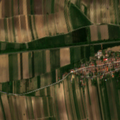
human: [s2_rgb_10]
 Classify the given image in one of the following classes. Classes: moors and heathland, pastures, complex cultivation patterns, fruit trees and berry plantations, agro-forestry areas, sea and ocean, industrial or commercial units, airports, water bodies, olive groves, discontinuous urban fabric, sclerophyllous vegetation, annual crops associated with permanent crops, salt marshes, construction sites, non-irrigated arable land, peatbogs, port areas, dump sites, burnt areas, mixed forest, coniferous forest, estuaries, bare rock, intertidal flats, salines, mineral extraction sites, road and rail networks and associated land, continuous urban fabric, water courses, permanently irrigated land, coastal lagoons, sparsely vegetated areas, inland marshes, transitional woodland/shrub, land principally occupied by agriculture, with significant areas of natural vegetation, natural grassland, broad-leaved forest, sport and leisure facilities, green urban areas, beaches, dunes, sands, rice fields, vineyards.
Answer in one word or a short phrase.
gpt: discontinuous urban fabric, non-irrigated arable land, vineyards